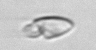
Label: Katodinium_or_Torodinium